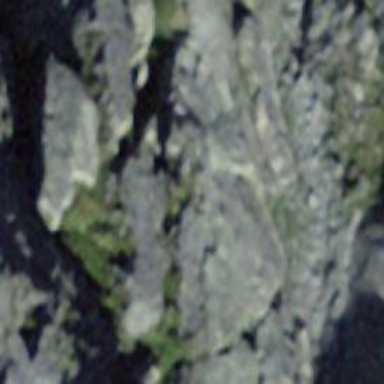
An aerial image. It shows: Natural cliff.